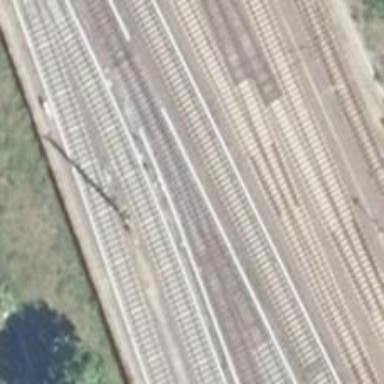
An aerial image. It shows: Railway switch.